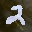
Label: 2